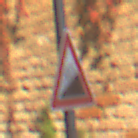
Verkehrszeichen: Steigung10
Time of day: MorningAfternoon
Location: Outdoor (Urban)
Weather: Clear
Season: NotSpecified
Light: Natural